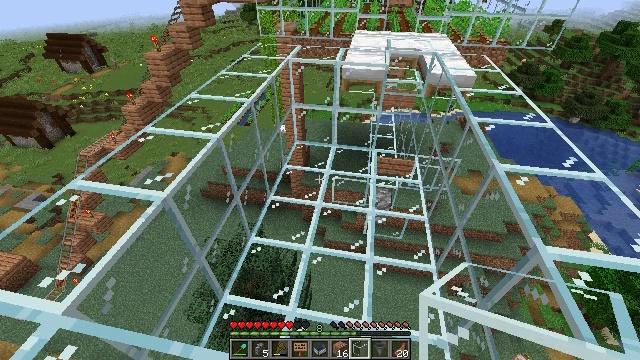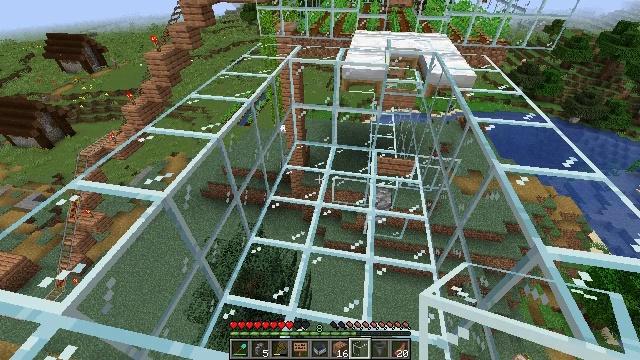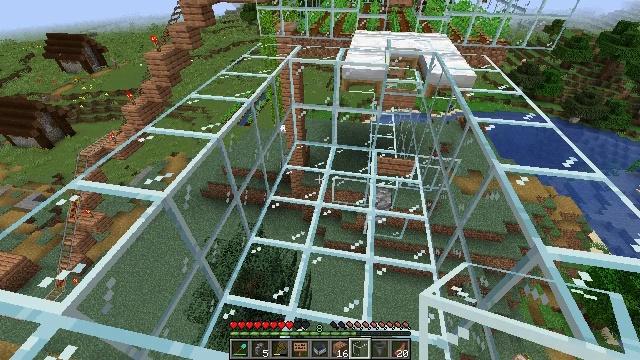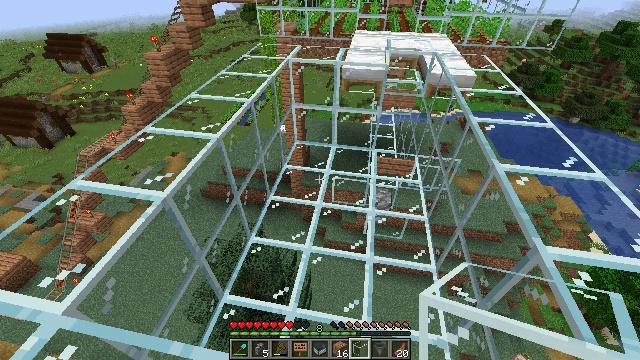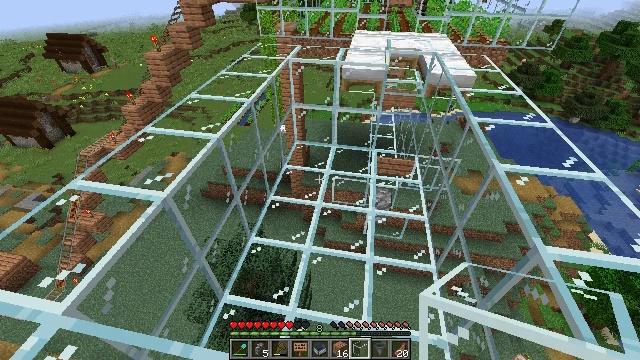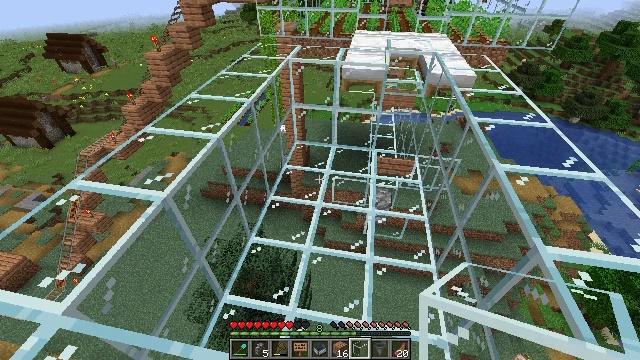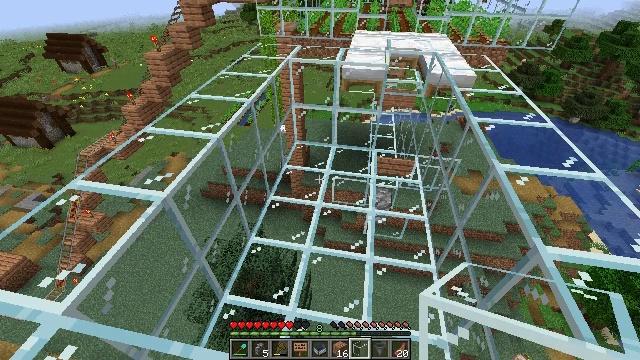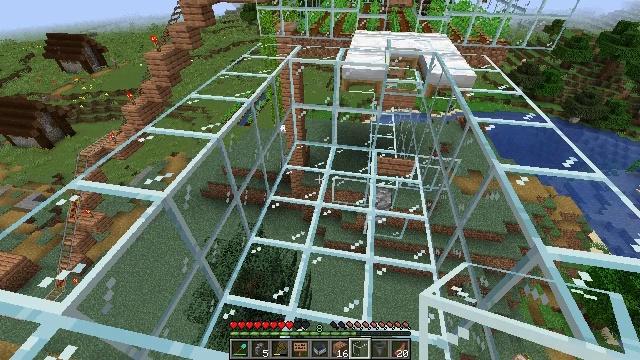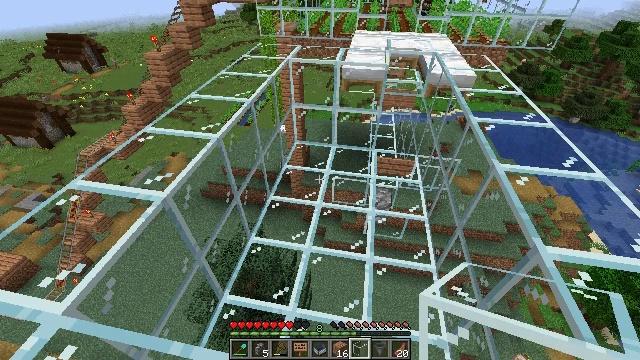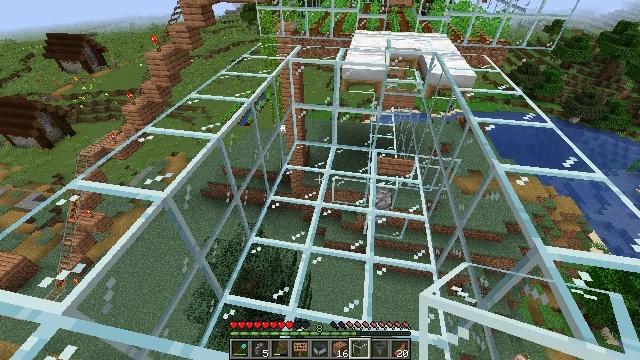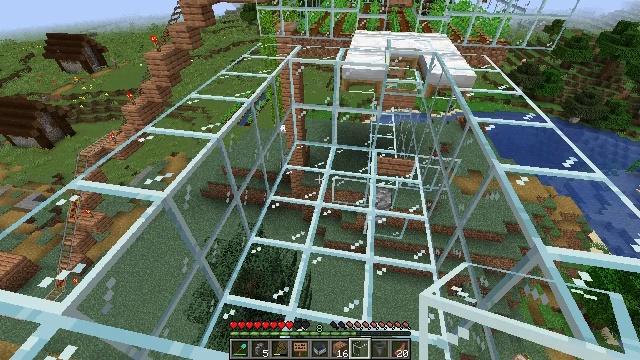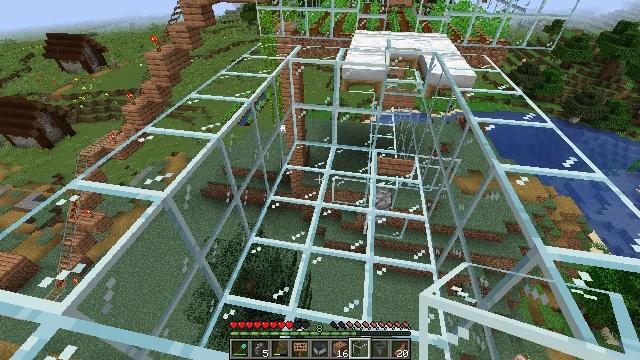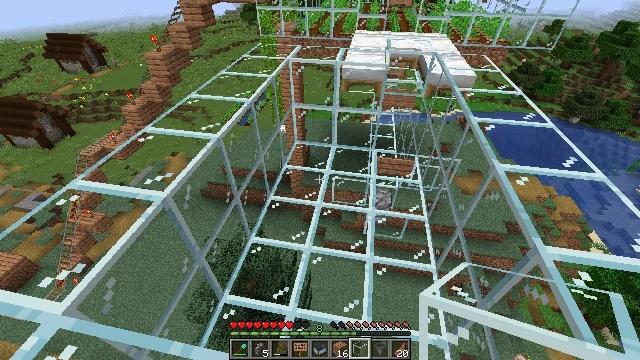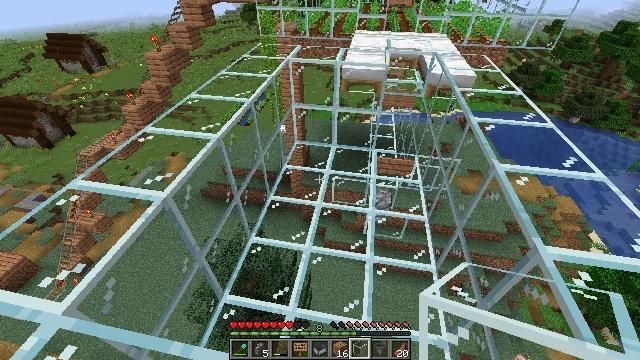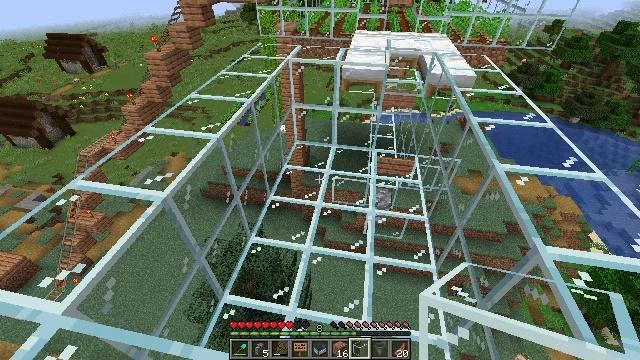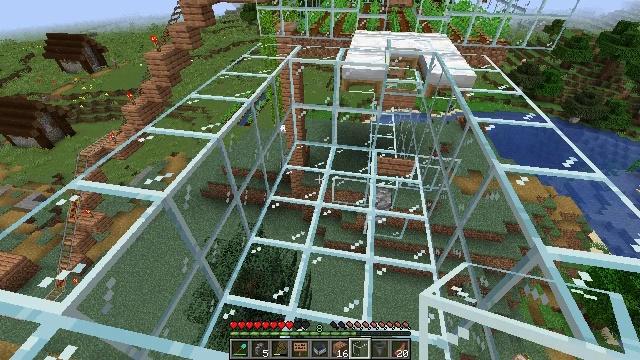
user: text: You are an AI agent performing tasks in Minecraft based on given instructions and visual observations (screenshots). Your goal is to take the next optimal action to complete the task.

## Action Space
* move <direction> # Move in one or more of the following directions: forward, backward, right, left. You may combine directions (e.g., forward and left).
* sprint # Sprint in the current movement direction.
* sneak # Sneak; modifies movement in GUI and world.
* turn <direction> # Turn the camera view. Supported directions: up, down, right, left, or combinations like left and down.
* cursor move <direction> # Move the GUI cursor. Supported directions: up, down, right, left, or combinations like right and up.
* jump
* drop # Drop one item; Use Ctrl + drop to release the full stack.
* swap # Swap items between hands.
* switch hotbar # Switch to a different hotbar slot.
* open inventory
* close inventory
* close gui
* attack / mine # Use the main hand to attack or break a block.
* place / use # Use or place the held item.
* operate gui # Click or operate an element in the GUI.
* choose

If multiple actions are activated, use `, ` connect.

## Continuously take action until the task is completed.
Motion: motion action
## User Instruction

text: Retrieve jungle planks by mining.
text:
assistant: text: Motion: no_op
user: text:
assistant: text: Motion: no_op
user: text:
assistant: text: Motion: no_op
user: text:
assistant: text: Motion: no_op
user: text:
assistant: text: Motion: no_op
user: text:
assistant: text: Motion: no_op
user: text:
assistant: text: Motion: no_op
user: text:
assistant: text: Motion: no_op
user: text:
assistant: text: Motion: no_op
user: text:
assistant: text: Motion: no_op
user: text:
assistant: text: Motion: no_op
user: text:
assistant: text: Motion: no_op
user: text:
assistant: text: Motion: no_op
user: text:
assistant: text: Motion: no_op
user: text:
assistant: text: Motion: no_op
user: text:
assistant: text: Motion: no_op
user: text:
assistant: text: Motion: no_op
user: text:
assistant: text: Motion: no_op
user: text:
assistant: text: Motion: no_op
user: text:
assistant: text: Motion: no_op
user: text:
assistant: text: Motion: no_op
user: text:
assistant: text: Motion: no_op
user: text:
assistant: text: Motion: no_op
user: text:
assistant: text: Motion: no_op
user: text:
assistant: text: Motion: no_op
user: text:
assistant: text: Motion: no_op
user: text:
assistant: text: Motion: no_op
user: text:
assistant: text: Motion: no_op
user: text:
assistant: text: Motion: no_op
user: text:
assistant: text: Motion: no_op